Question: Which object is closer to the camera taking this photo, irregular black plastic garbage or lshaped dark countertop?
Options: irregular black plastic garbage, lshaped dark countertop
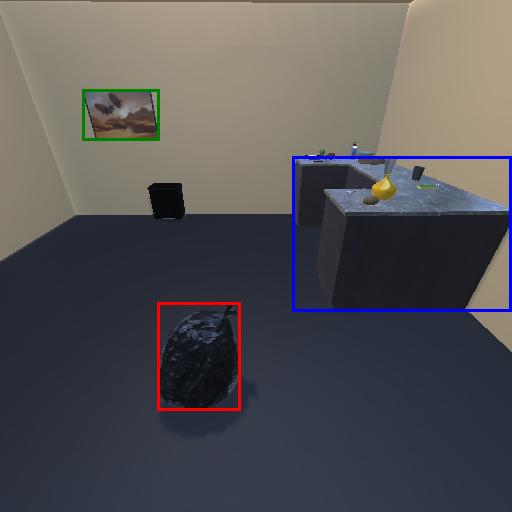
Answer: irregular black plastic garbage